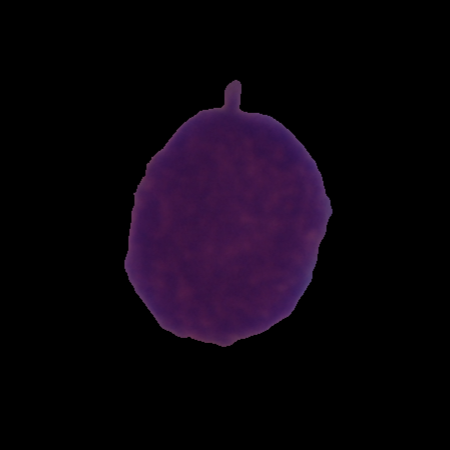
Label: healthy